Field crop: tomato
Growth stage: 1
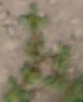
Species: portulaca